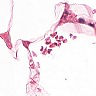
Metastatic tissue present: no